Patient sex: M
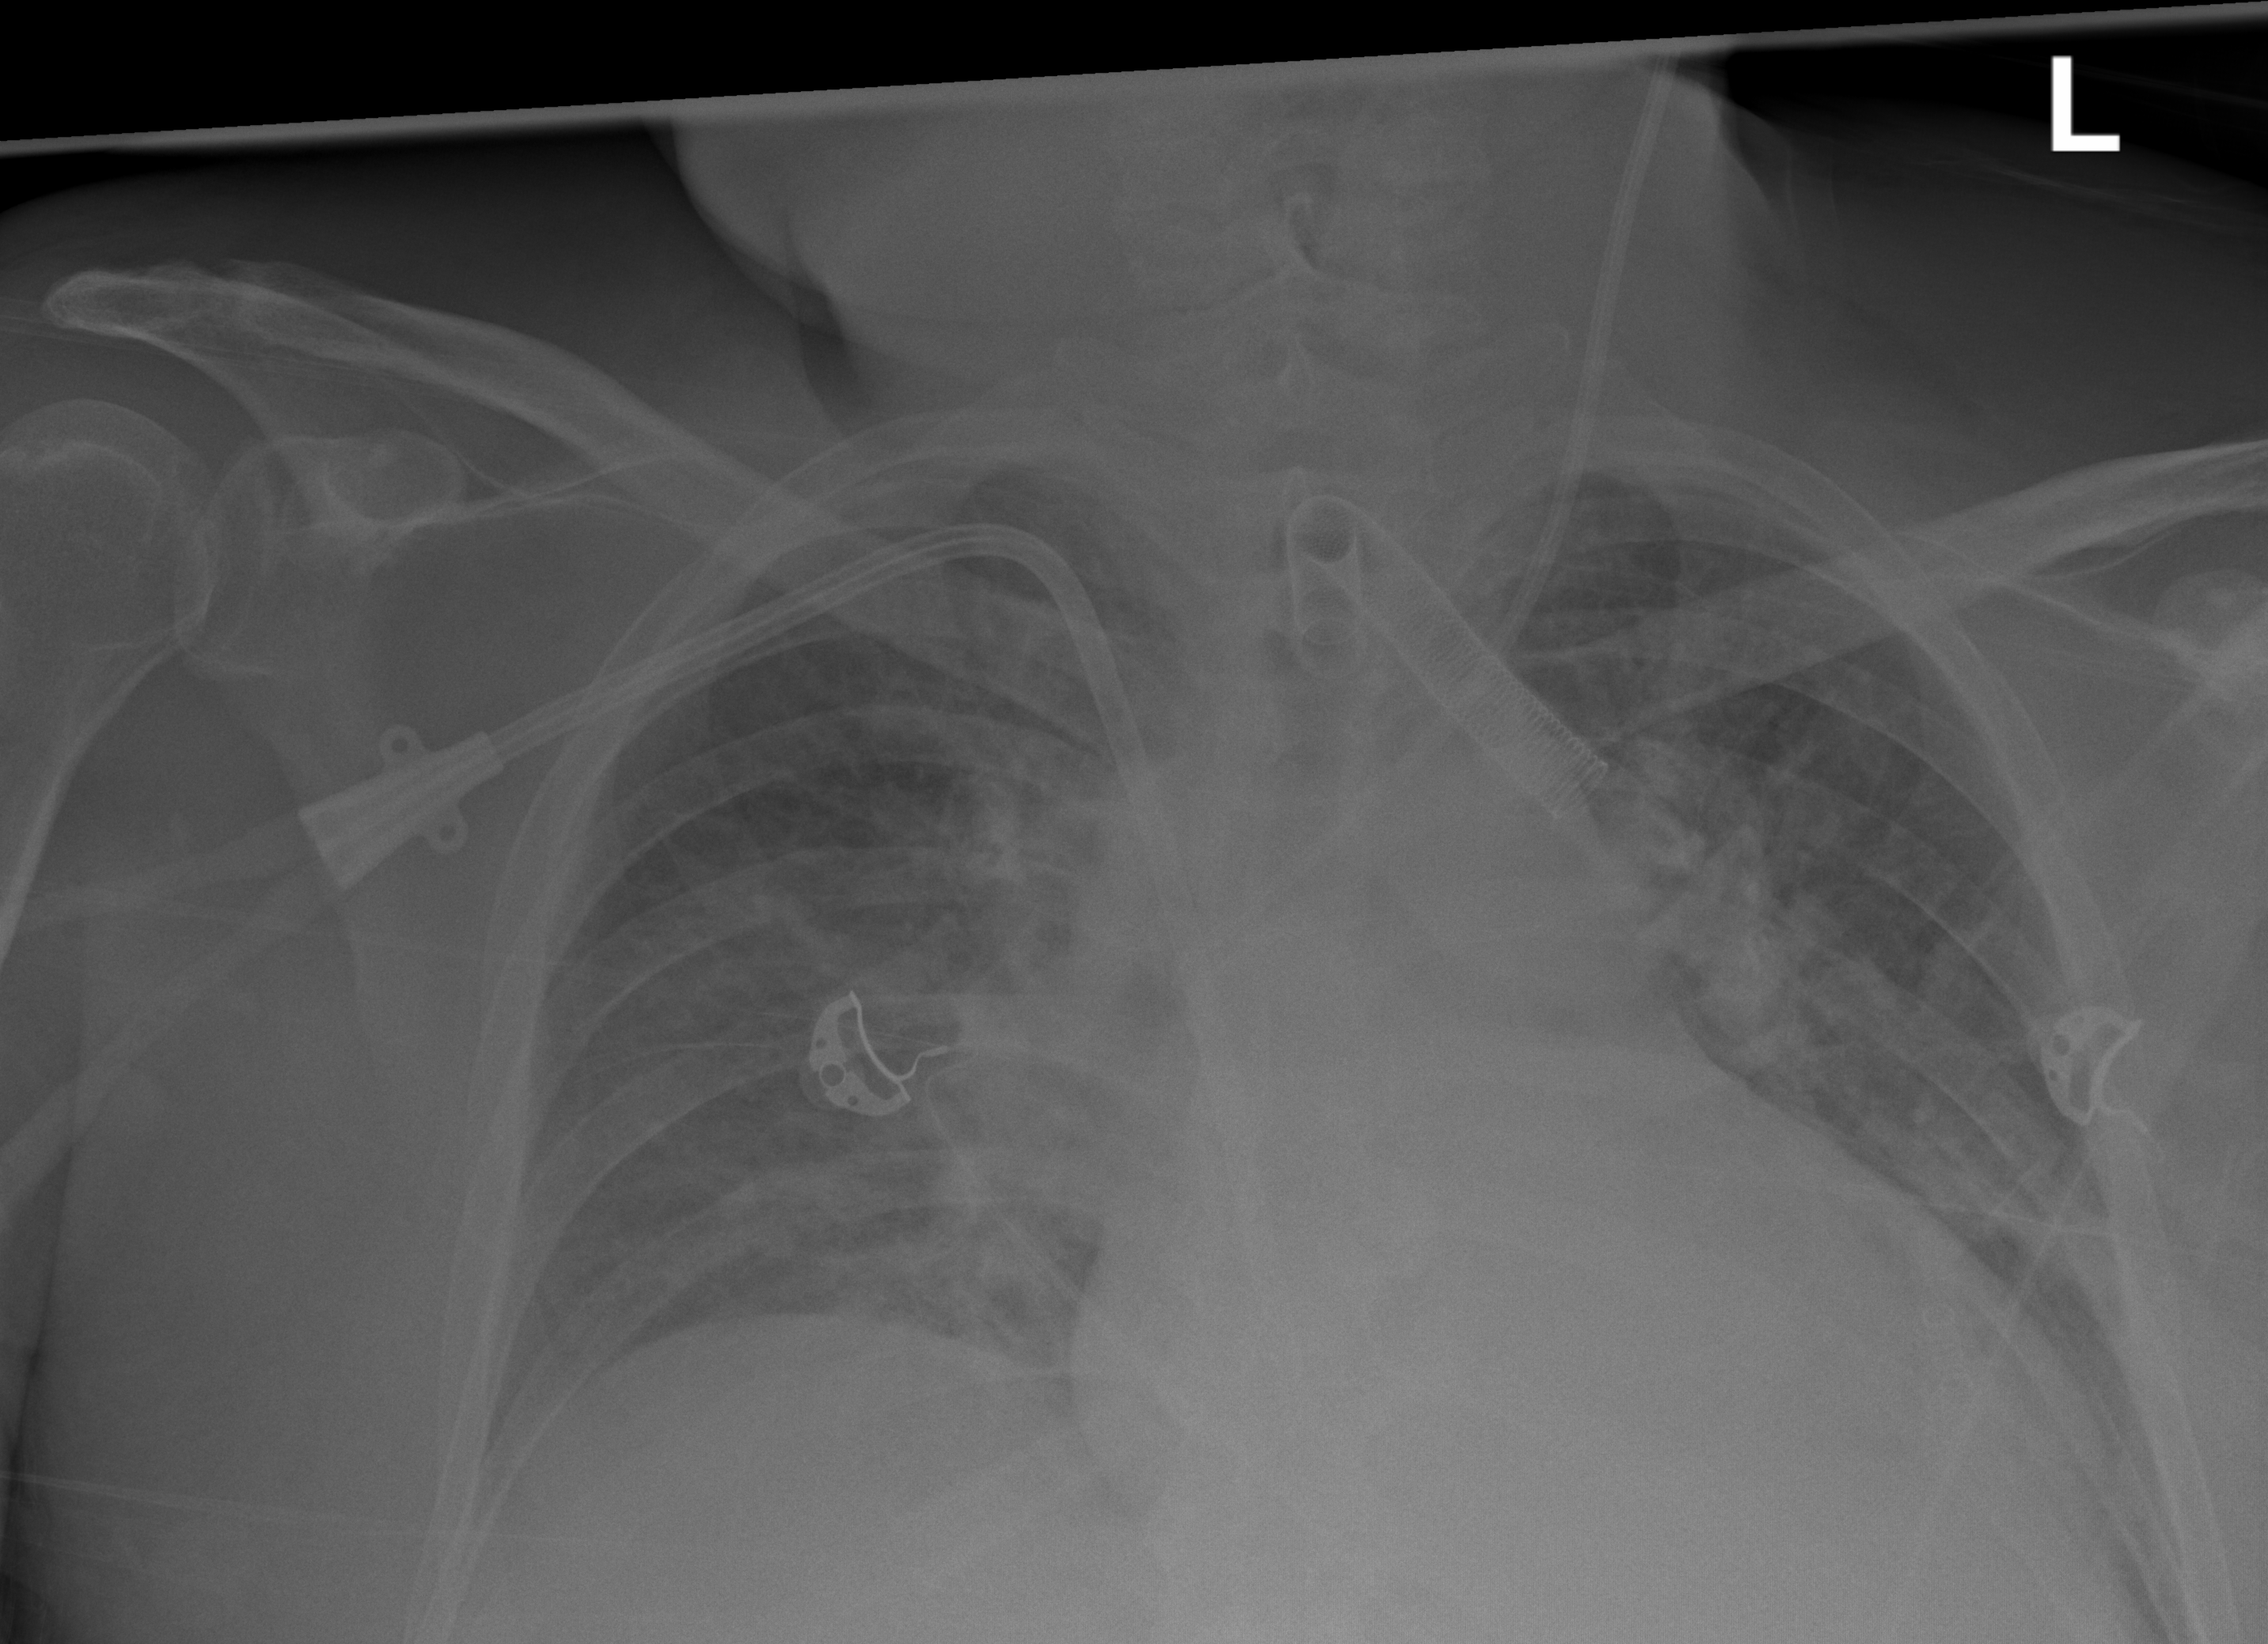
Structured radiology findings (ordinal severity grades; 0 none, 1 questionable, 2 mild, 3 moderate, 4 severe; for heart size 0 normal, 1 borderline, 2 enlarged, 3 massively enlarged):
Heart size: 2
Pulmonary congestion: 3
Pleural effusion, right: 0
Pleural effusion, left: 0
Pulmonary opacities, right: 2
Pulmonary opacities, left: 2
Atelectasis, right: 1
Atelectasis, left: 2